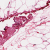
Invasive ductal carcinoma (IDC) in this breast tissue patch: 0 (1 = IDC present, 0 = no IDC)